Aerial crown-view tile of a tropical tree (Barro Colorado Island, Panama), acquired 20240716:
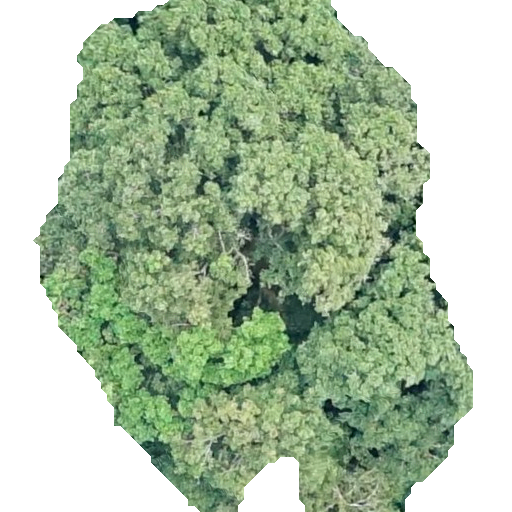
Species: Prioria copaifera
GBIF accepted scientific name: Prioria copaifera
Crown area: 268.715 m²